Question: I have a 800x480 screen size where I play the game.
I have tiles of size 60x120 which I place on the screen in a position. From beginning I have created 8 tiles see picture below. The tiles are always moving from right to left. When the tile is out of screen I recreate the tile in a new position. The problem I have is that the tiles are not deterministic, some of the tiles overlap each other when moved to new position.

The code below checks the tiles position. If the tile is out of the screen the tile is moved to the new position. The problem I have right now is that the tiles sometimes overlap each other. How can I solve the problem?
'''
tileX += speedX; // speedX is the speed of tiles moving to the left.
if(tileX <= -60){ // Checks if tile position is out of screen
tileX += 840;
}
'''
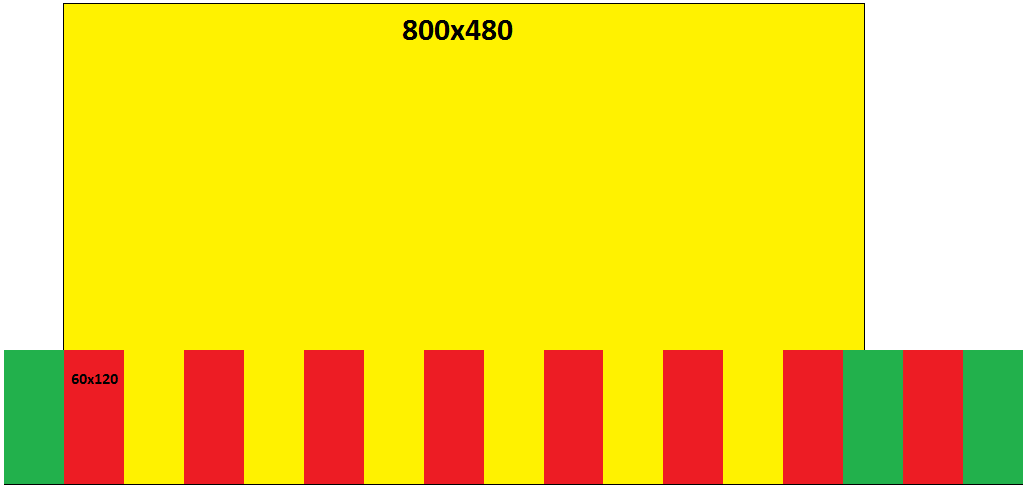
Answer: Due to the lack of information I have to guess how your algorithm, moving the tiles, work. But I suggest (as a working copy for the discussion) an algorithm I would come up with. The important thing is that I do move all tiles to the left in a separate loop. Otherwise if you move a Tile and if it is to far to the left remove it from the List and add it to the end of the List, you would process it twice. Is this possble the case in your code?
All tiles are sorted in the List from most left to most right. The algorithm keep them this way. The loops processes the most left one first to avoid overlapping (even so they are not drawn yet). As mentioned above, it is a guess due to the lack of information.
'''
public interface Tile {
public void moveLeft(int pixel);
public void moveRight(int pixel);
public int getX();
}
public static void main(String[] args) {
int speedX = 20;
List<Tile> tiles = getMovingTiles();
for (Tile tile : tiles) tile.moveLeft(speedX);
while (tiles.get(0).getX() <= -60) {
Tile tile = tiles.remove(0);
tile.moveRight(840);
tiles.add(tile);
}
}
private static List<Tile> getMovingTiles() {
throw new UnsupportedOperationException("not yet implemented");
}
'''
== UPDATE ==
A more efficient algorithm blueprint:
'''
public interface Tile {
public void moveLeft(int pixel);
public int getX();
public void setX(int pixel);
}
public static void moveTiles(List<Tile> tiles, int speed, int offScreen, int startPos) {
tiles.add(null);
for (int idx = 0; tiles.get(idx) != null;) {
Tile tile = tiles.get(idx);
tile.moveLeft(speed);
if (tile.getX() <= offScreen) {
tile.setX(startPos);
tiles.add(tiles.remove(idx));
} else idx++;
}
tiles.remove(null);
}
'''